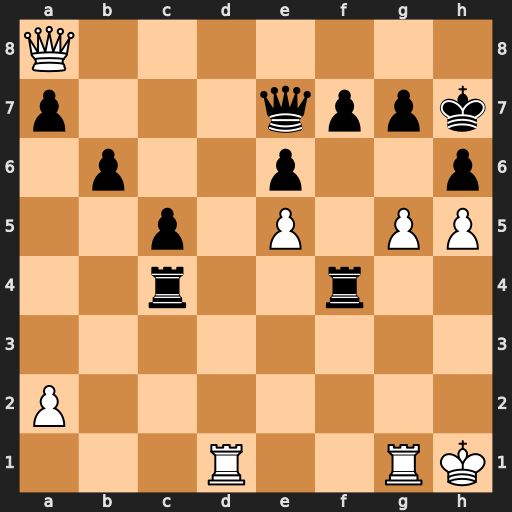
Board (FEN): Q7/p3qppk/1p2p2p/2p1P1PP/2r2r2/8/P7/3R2RK
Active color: w
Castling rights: -
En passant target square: -
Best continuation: g6+ fxg6 hxg6#